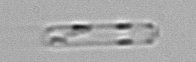
Label: Cerataulina_pelagica